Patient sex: M
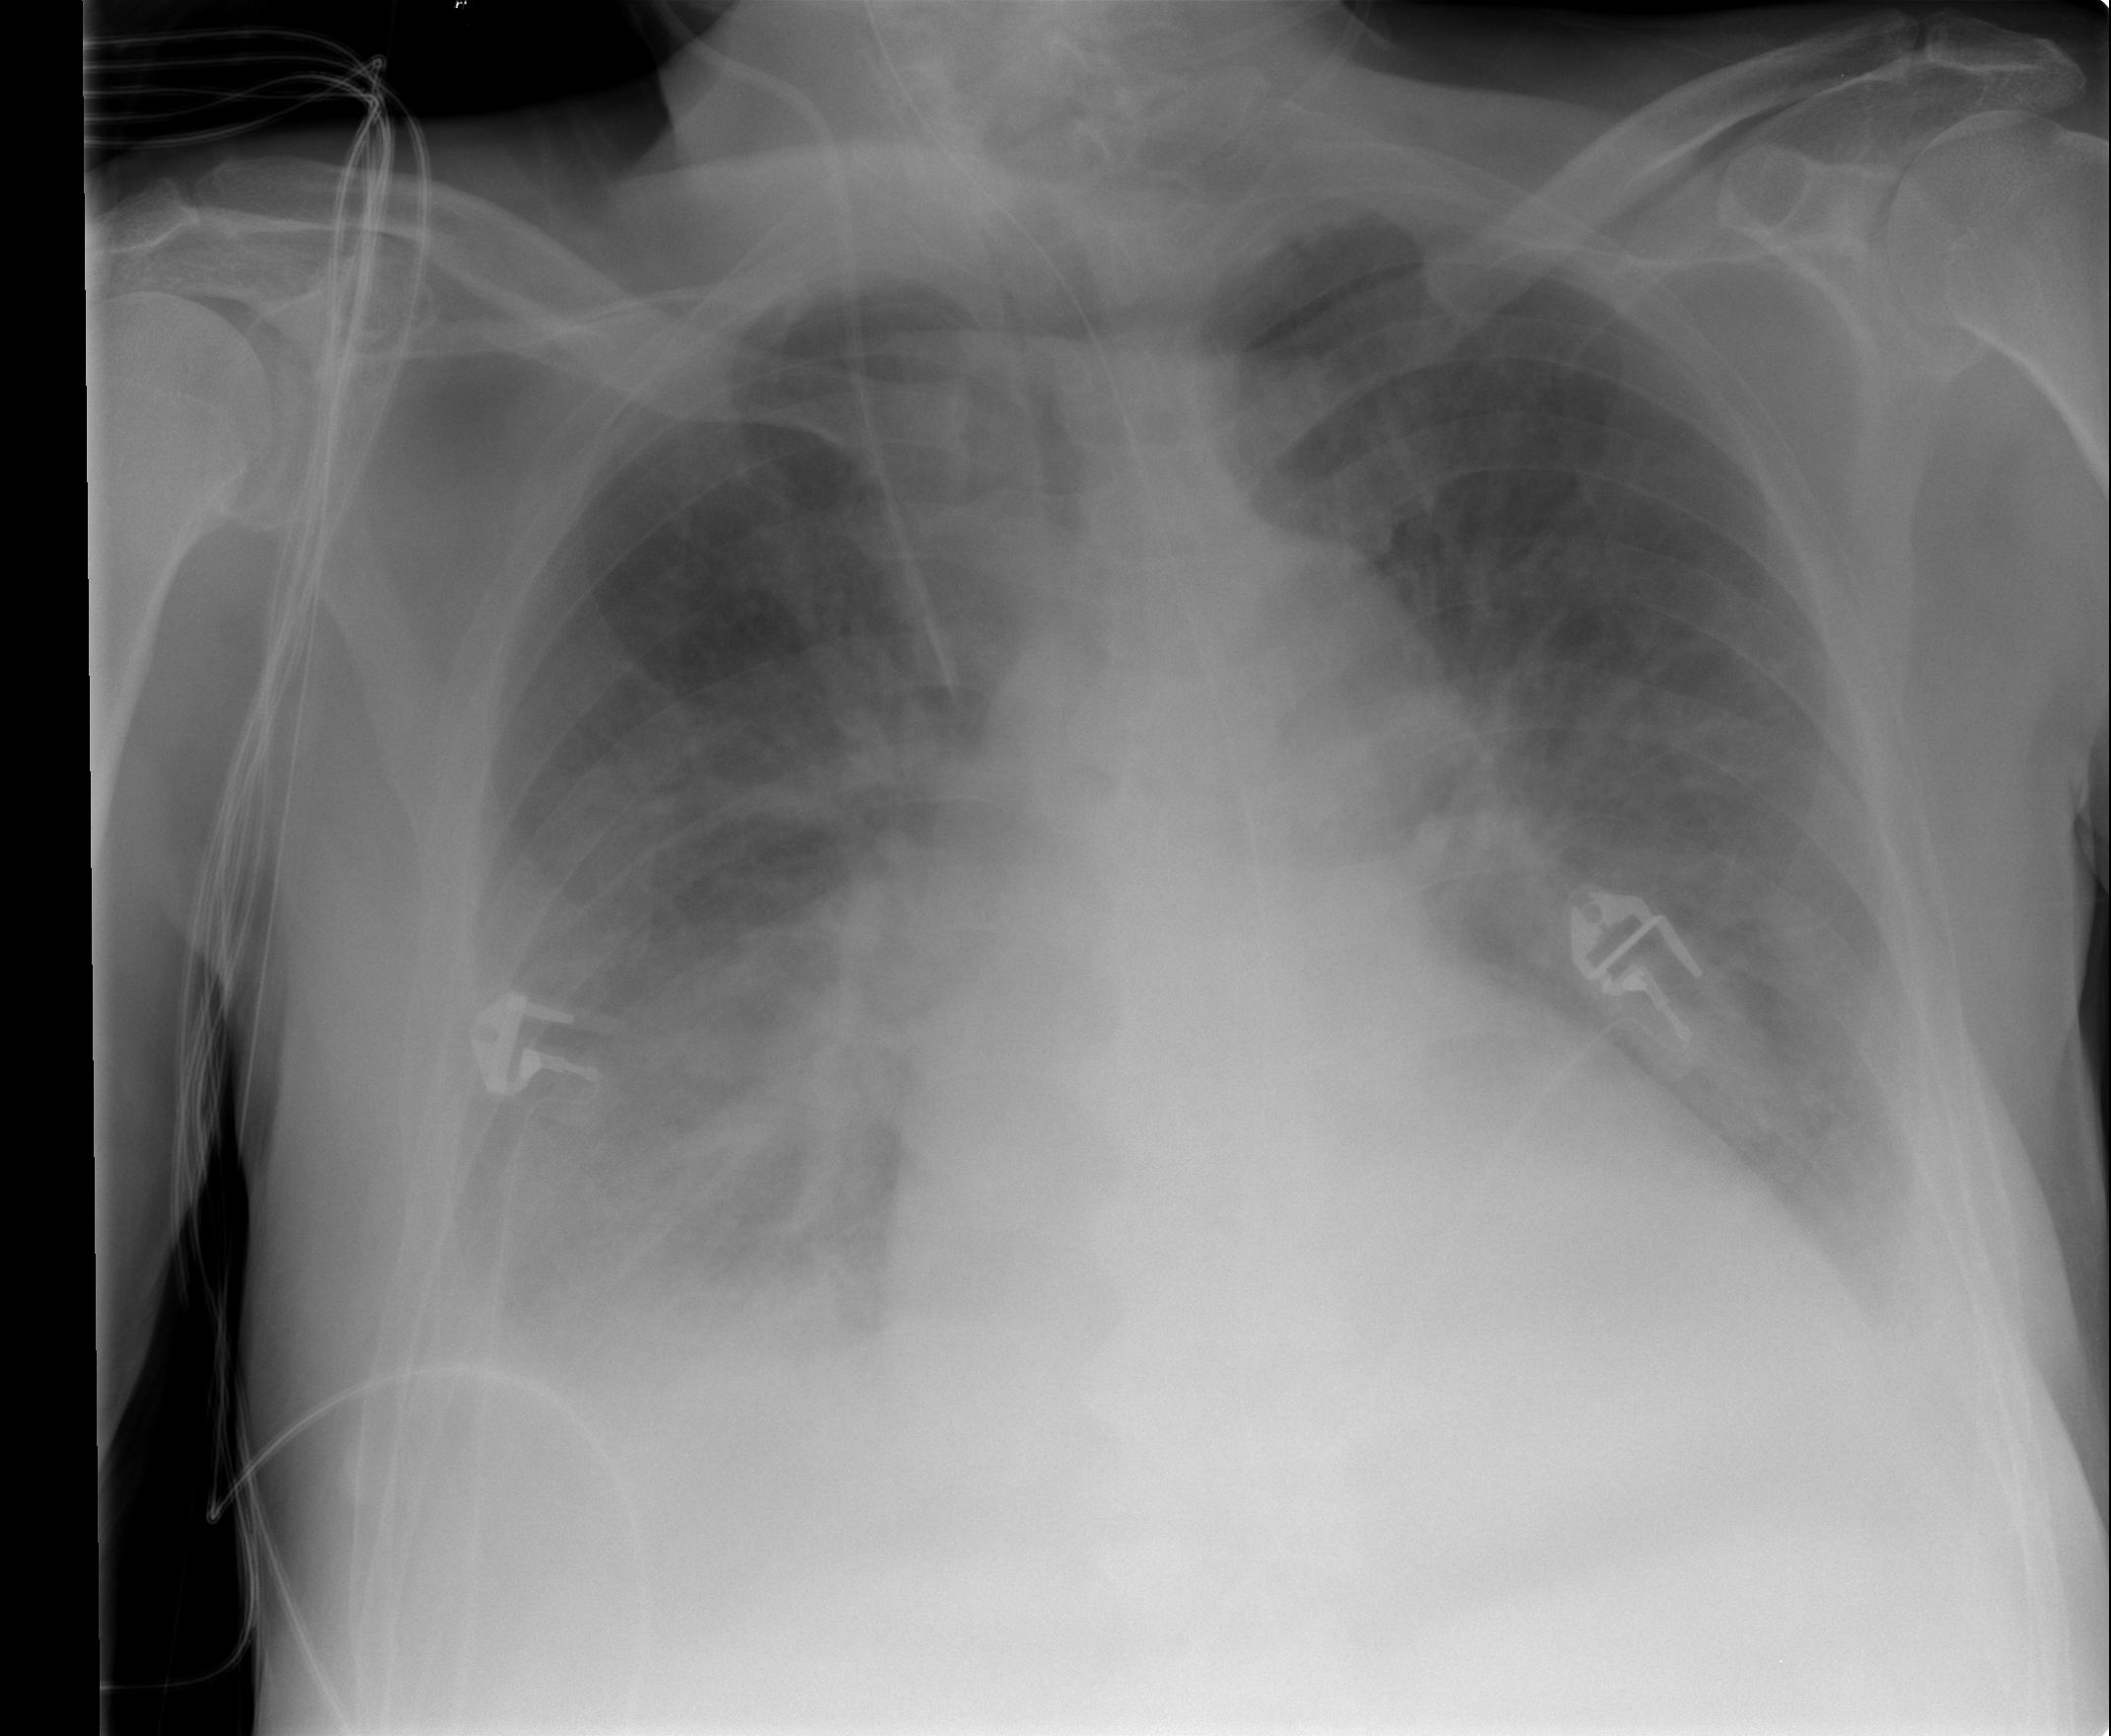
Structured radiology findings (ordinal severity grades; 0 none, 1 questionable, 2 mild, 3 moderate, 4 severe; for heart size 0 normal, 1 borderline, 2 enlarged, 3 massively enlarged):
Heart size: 1
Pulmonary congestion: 2
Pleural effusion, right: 3
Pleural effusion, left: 2
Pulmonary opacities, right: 2
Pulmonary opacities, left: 0
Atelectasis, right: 2
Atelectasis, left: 2